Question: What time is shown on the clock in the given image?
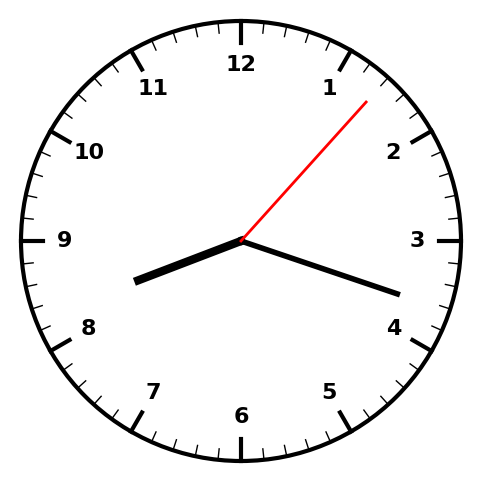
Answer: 08:18:07